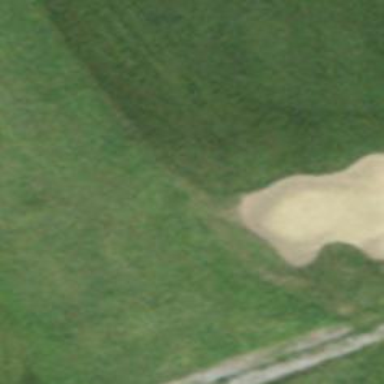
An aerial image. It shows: Sand bunker on golf course.